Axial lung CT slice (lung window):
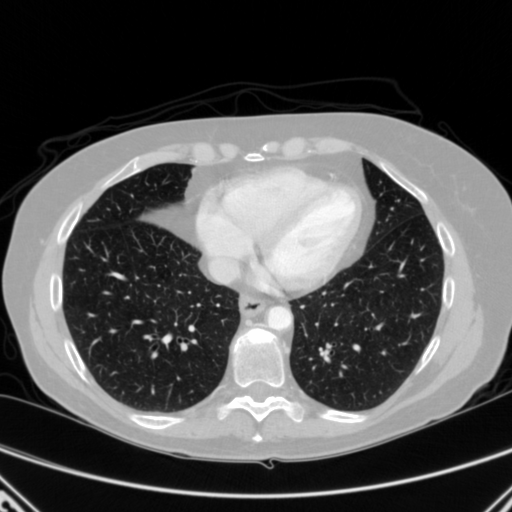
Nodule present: no